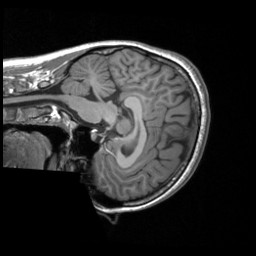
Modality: T1w
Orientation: sagittal
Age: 19
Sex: female
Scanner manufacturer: siemens
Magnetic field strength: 3 T
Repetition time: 1.9 s
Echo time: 0.00226 s